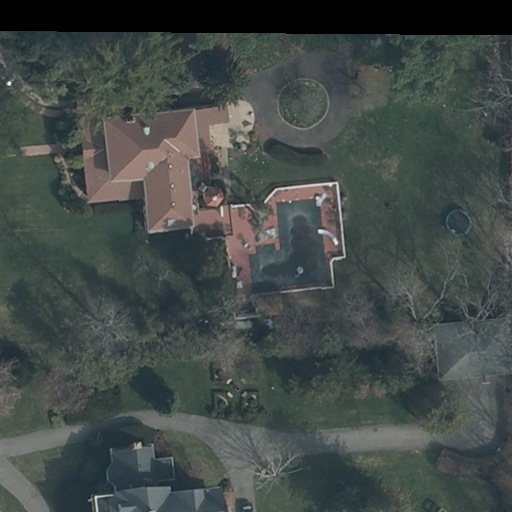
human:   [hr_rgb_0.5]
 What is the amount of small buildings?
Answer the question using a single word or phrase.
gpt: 0

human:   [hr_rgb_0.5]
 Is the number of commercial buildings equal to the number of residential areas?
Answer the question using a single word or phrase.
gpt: no

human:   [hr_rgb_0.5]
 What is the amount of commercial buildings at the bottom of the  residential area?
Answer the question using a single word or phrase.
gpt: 0

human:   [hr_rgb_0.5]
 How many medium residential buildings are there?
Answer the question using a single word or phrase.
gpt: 1

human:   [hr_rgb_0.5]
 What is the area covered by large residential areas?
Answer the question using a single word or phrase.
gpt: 10595m2

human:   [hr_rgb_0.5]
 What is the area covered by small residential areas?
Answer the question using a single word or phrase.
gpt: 0m2

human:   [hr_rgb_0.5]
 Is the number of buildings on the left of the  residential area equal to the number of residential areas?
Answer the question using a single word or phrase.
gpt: no

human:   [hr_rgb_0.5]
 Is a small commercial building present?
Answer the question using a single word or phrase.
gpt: no

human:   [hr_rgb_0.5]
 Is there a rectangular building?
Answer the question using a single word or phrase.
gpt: yes

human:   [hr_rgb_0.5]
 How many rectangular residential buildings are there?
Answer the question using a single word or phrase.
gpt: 0

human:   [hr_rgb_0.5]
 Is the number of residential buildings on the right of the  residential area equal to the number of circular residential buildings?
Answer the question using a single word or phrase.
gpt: no

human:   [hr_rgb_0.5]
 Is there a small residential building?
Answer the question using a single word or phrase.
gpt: no

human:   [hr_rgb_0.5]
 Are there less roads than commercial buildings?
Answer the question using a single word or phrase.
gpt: no

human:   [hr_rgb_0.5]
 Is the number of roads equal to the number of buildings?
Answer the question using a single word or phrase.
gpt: no

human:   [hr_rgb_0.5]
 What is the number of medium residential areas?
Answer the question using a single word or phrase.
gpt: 0

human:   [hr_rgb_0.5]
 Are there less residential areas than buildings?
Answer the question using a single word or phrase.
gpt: yes

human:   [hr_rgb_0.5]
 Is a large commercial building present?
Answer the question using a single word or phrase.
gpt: no

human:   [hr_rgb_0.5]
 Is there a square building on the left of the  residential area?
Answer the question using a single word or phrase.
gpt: no

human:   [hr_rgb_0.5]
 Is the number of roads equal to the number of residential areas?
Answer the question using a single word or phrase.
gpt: no

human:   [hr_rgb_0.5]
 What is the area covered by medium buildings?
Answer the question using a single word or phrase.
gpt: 345m2

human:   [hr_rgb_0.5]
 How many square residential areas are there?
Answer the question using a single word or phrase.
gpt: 0

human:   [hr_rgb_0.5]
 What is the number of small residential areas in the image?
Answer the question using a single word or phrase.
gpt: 0

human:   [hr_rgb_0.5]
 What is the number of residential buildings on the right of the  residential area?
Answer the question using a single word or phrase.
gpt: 2

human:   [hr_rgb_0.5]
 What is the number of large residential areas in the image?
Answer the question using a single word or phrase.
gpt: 1

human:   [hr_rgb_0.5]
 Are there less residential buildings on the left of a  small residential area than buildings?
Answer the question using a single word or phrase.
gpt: yes

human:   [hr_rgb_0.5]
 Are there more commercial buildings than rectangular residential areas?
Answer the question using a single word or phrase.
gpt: no

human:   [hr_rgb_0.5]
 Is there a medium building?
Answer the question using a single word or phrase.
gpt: yes

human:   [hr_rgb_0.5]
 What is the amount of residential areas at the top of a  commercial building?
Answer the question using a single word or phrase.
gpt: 0

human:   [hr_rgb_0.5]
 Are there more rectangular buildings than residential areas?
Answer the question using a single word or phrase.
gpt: no

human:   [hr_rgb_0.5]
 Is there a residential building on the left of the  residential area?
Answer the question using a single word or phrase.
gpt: no

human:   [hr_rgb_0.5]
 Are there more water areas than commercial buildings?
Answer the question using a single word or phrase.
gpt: no

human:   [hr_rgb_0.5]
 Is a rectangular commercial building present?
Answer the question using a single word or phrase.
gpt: no

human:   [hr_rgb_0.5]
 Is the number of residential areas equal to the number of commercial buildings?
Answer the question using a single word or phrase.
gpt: no

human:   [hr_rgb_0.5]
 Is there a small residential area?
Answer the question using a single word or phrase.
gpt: no

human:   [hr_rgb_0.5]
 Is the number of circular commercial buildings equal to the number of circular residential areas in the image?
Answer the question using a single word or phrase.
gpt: yes

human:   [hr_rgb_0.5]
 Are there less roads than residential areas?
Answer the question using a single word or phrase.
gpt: yes